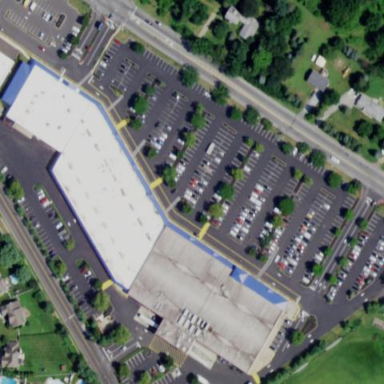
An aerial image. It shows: Retail area.